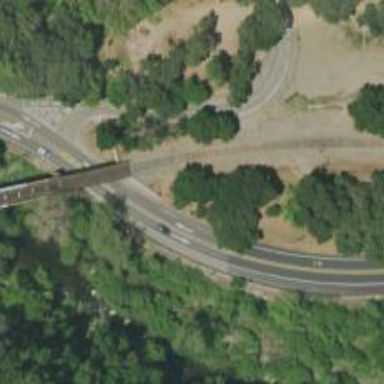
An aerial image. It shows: Preserved railway bridge with rail tracks.